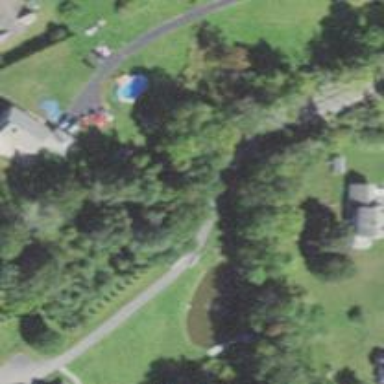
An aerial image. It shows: Residential driveway designated as service road.